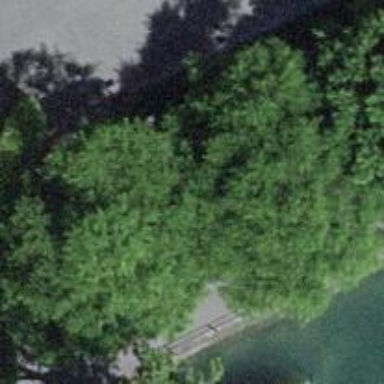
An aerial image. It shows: Bench.